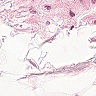
Metastatic tissue present: no